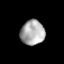
Tissue: lung
Cell type: Epithelial cells
Senescence score: 0.2141
Nuclear area (px): 589
Mean DAPI intensity: 170.402